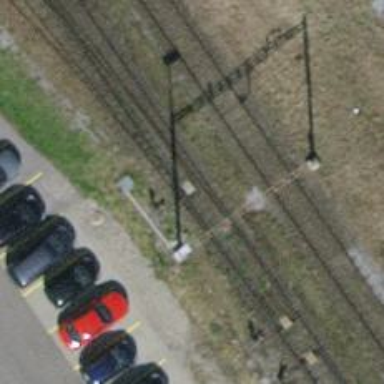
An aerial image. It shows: Railway switch.